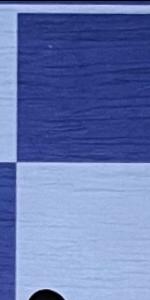
Label: Empty